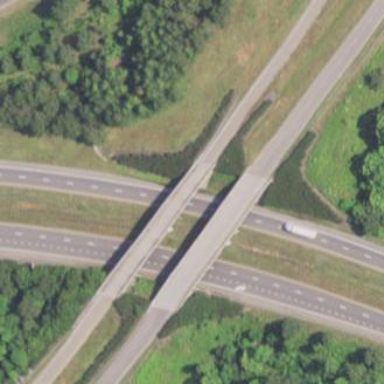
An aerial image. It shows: Man-made bridge.